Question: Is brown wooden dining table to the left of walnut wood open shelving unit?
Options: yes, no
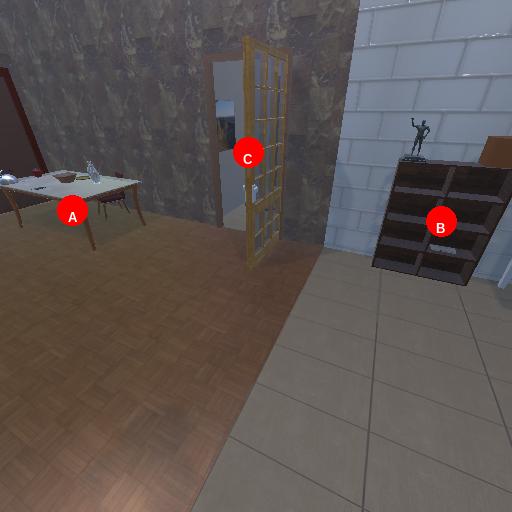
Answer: yes